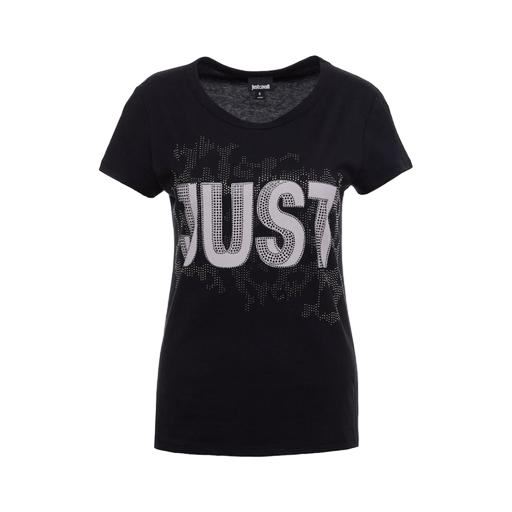
black plus size printed t-shirt only macy, just balck t shirt, t-shirt twist graphic, white background